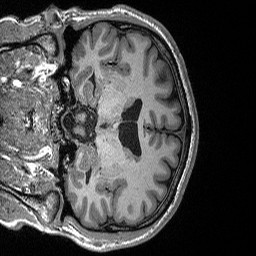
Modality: T1w
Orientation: coronal
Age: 39
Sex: male
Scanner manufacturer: siemens
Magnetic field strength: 3 T
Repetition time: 2.3 s
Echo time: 0.00298 s